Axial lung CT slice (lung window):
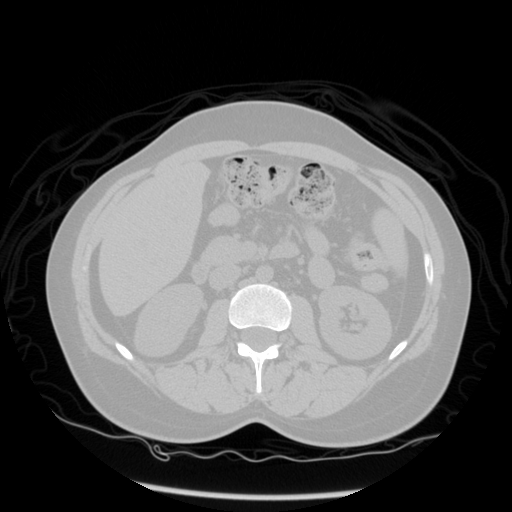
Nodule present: no